Interaction volume radius: 10 \u00c5
Interaction volume height: 15 \u00c5
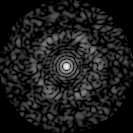
Disorder parameter: 0.7654